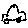
Label: car